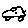
Label: car